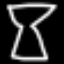
Label: hourglass